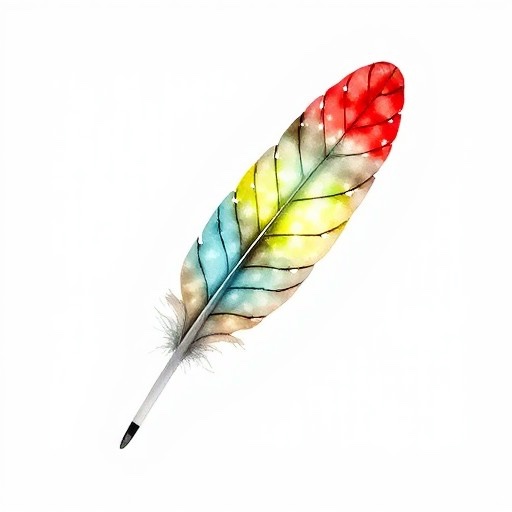
Category: Thank You